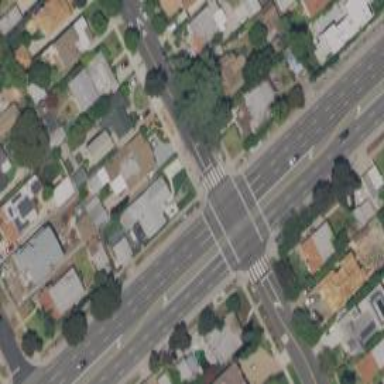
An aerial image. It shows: Crossing on the road with line markings.